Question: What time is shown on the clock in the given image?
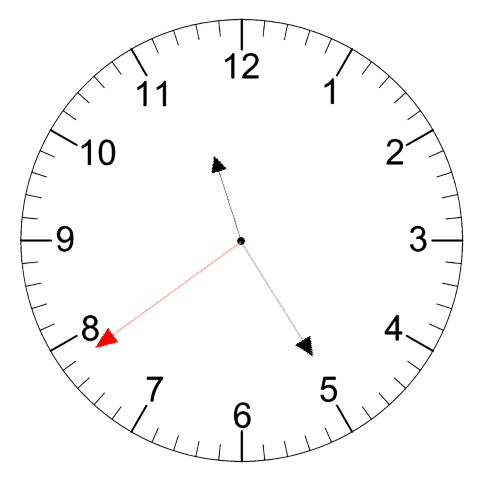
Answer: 11:24:39